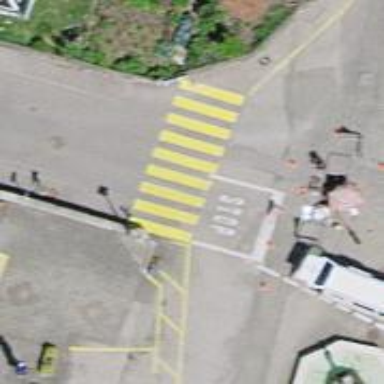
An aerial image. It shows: Uncontrolled zebra crossing with zebra markings.